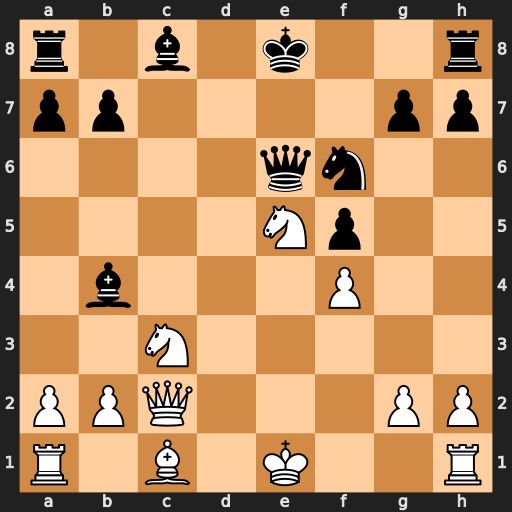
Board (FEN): r1b1k2r/pp4pp/4qn2/4Np2/1b3P2/2N5/PPQ3PP/R1B1K2R
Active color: w
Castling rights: KQkq
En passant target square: -
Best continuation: Qa4+ Bd7 Qxb4